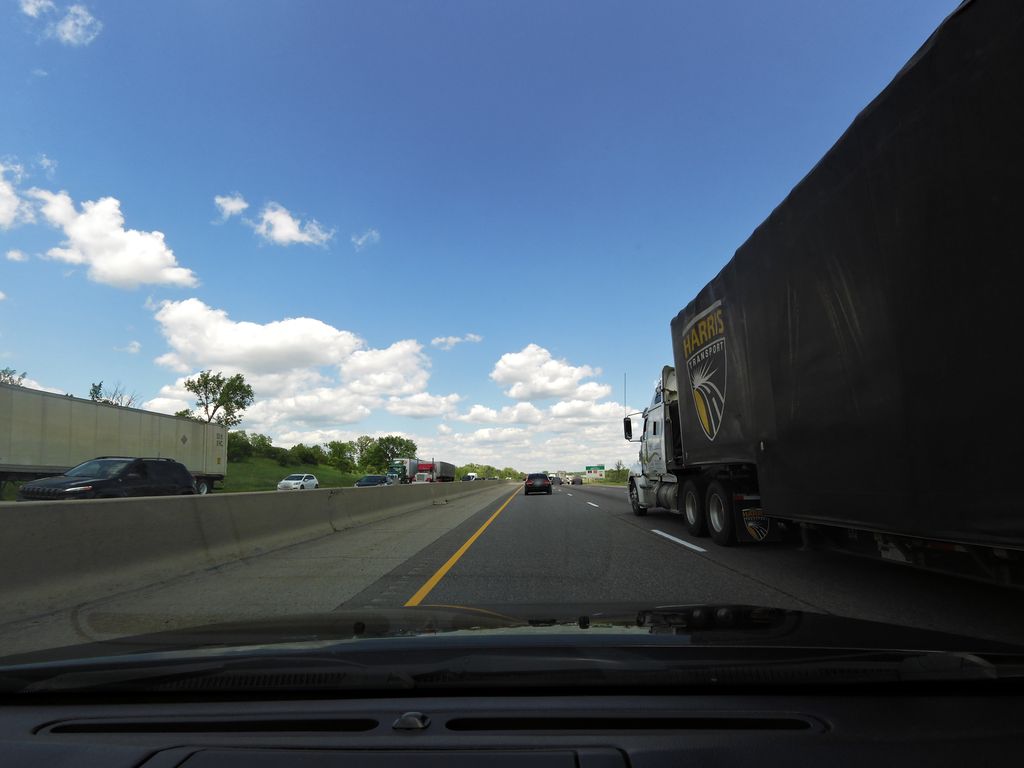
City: kitchener-waterloo